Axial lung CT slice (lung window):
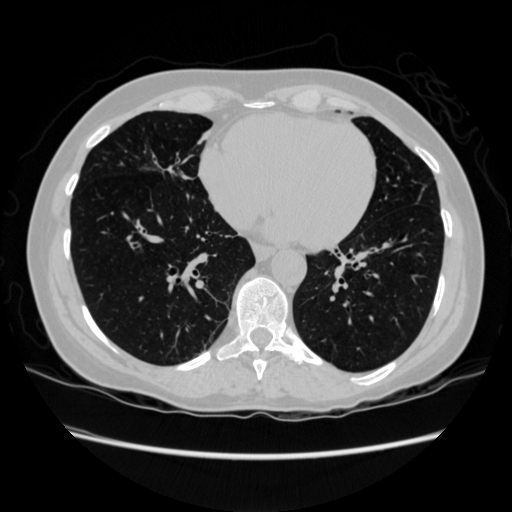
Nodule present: no